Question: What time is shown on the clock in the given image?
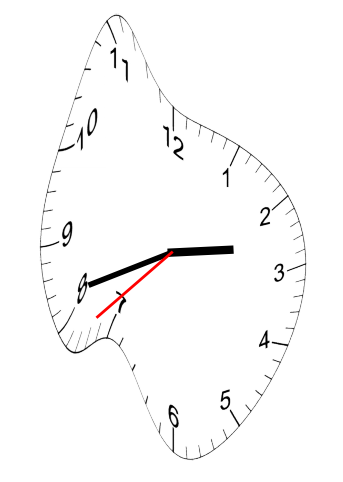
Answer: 02:41:38